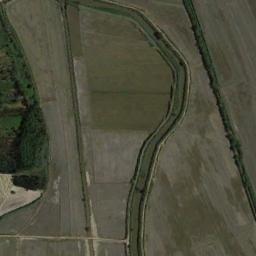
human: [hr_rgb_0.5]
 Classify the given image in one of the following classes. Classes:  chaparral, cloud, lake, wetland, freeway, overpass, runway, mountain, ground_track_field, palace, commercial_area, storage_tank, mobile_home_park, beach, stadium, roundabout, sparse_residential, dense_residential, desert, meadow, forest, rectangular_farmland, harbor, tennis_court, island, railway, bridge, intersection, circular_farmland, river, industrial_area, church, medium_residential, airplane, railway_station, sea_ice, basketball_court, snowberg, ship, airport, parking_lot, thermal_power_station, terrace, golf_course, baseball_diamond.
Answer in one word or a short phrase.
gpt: river